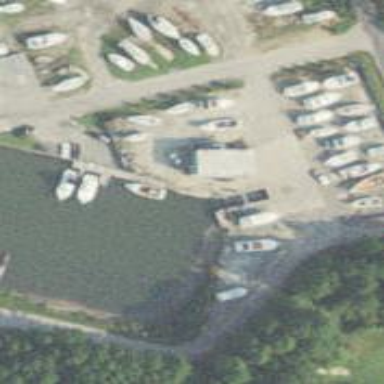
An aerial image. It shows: Marina on leisure land.